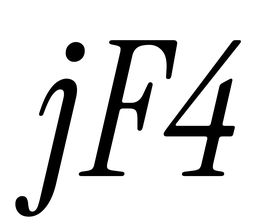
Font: InstrumentSerif-Italic